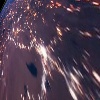
Label: land